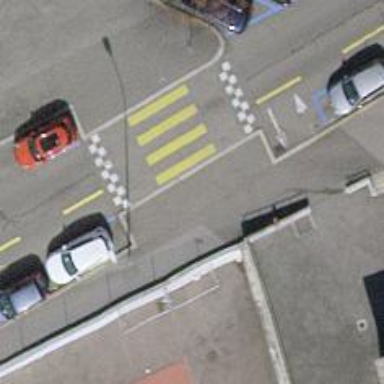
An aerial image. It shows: Marked road crossing with traffic calming table.